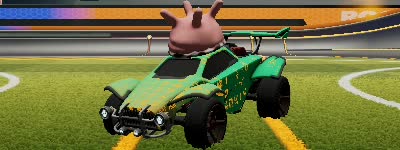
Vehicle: octane